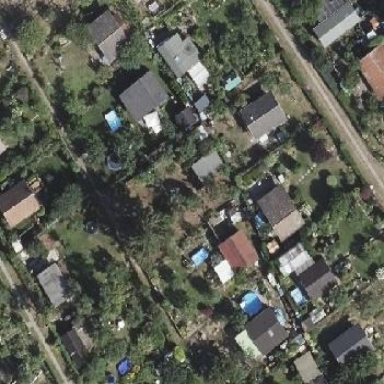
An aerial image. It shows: Plot in the allotments.